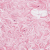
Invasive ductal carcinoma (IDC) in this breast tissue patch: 0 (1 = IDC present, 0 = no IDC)